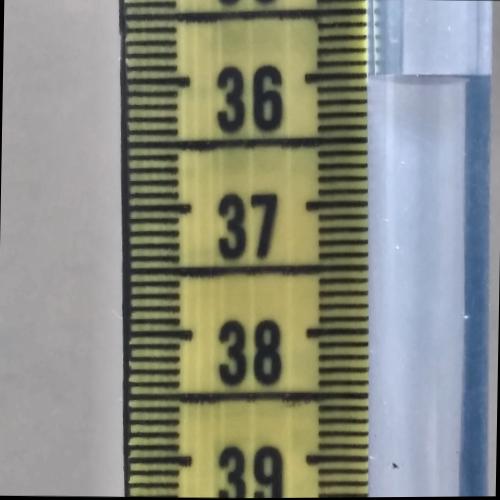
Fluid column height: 36.0 cm